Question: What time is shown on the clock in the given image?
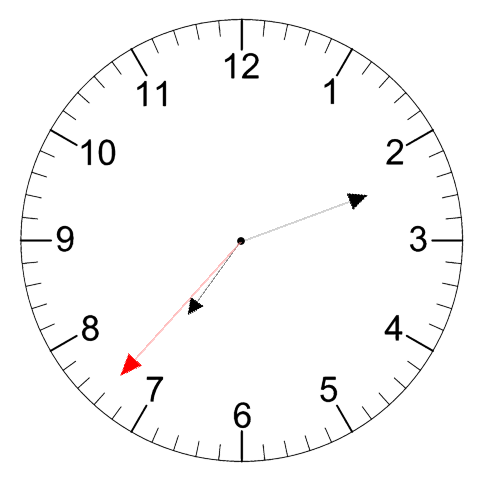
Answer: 07:11:37